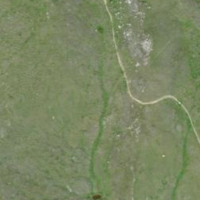
EUNIS habitat code: 26
Species observed at this site:
Viola calcarata